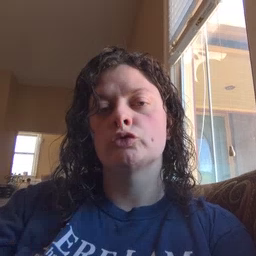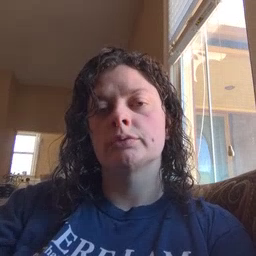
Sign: hate